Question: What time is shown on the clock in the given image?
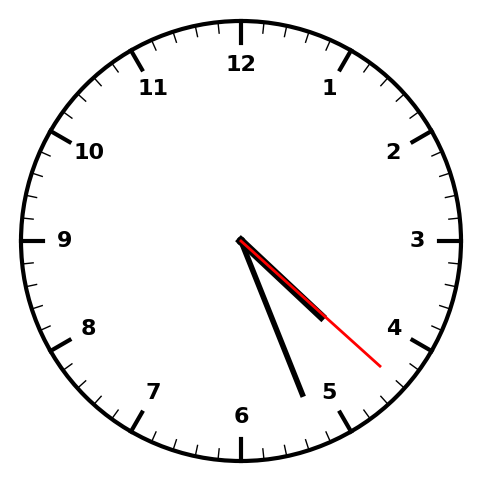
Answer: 04:26:22